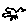
Label: bird